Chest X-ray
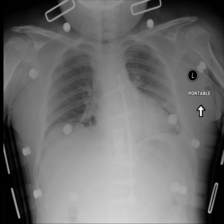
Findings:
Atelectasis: negative
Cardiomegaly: negative
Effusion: negative
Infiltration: negative
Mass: negative
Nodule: negative
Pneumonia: negative
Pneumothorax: negative
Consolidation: negative
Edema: negative
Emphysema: negative
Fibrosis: negative
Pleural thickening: negative
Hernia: negative